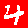
Digit: 4